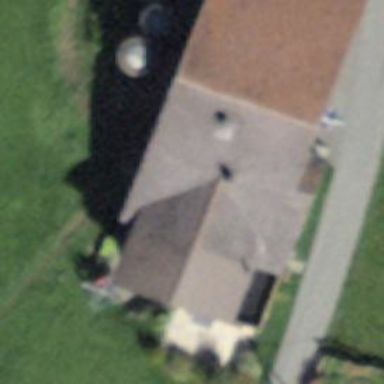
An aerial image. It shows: Farm building.